Interaction volume radius: 5 \u00c5
Interaction volume height: 25 \u00c5
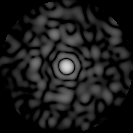
Disorder parameter: 0.8458